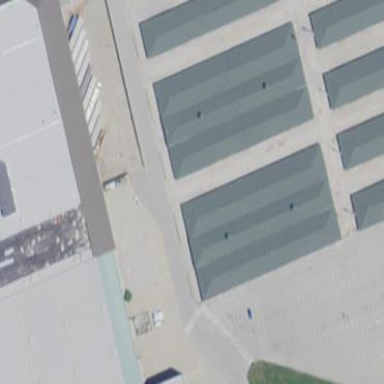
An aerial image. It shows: View of roof of building.